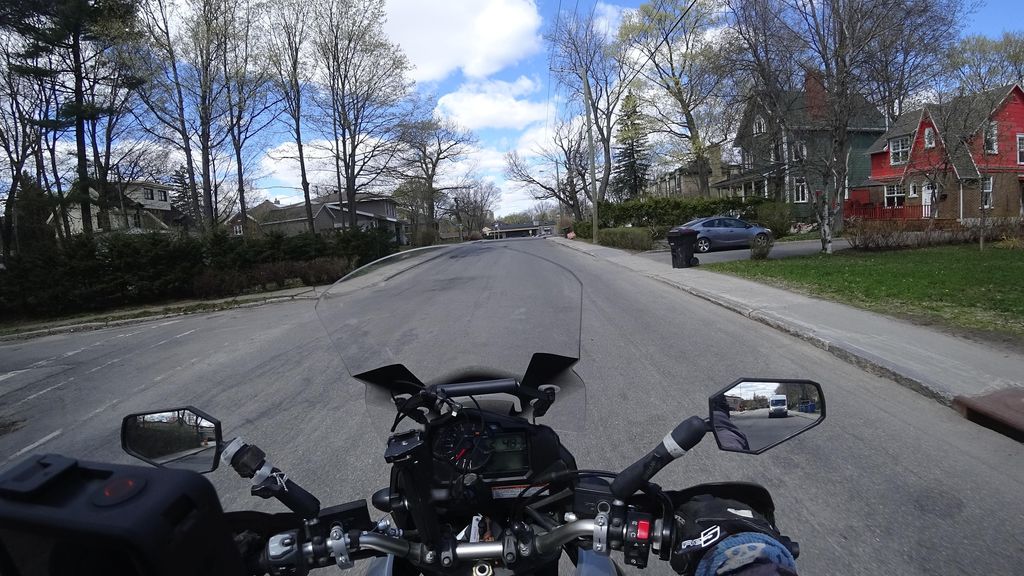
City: quebec_city